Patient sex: M
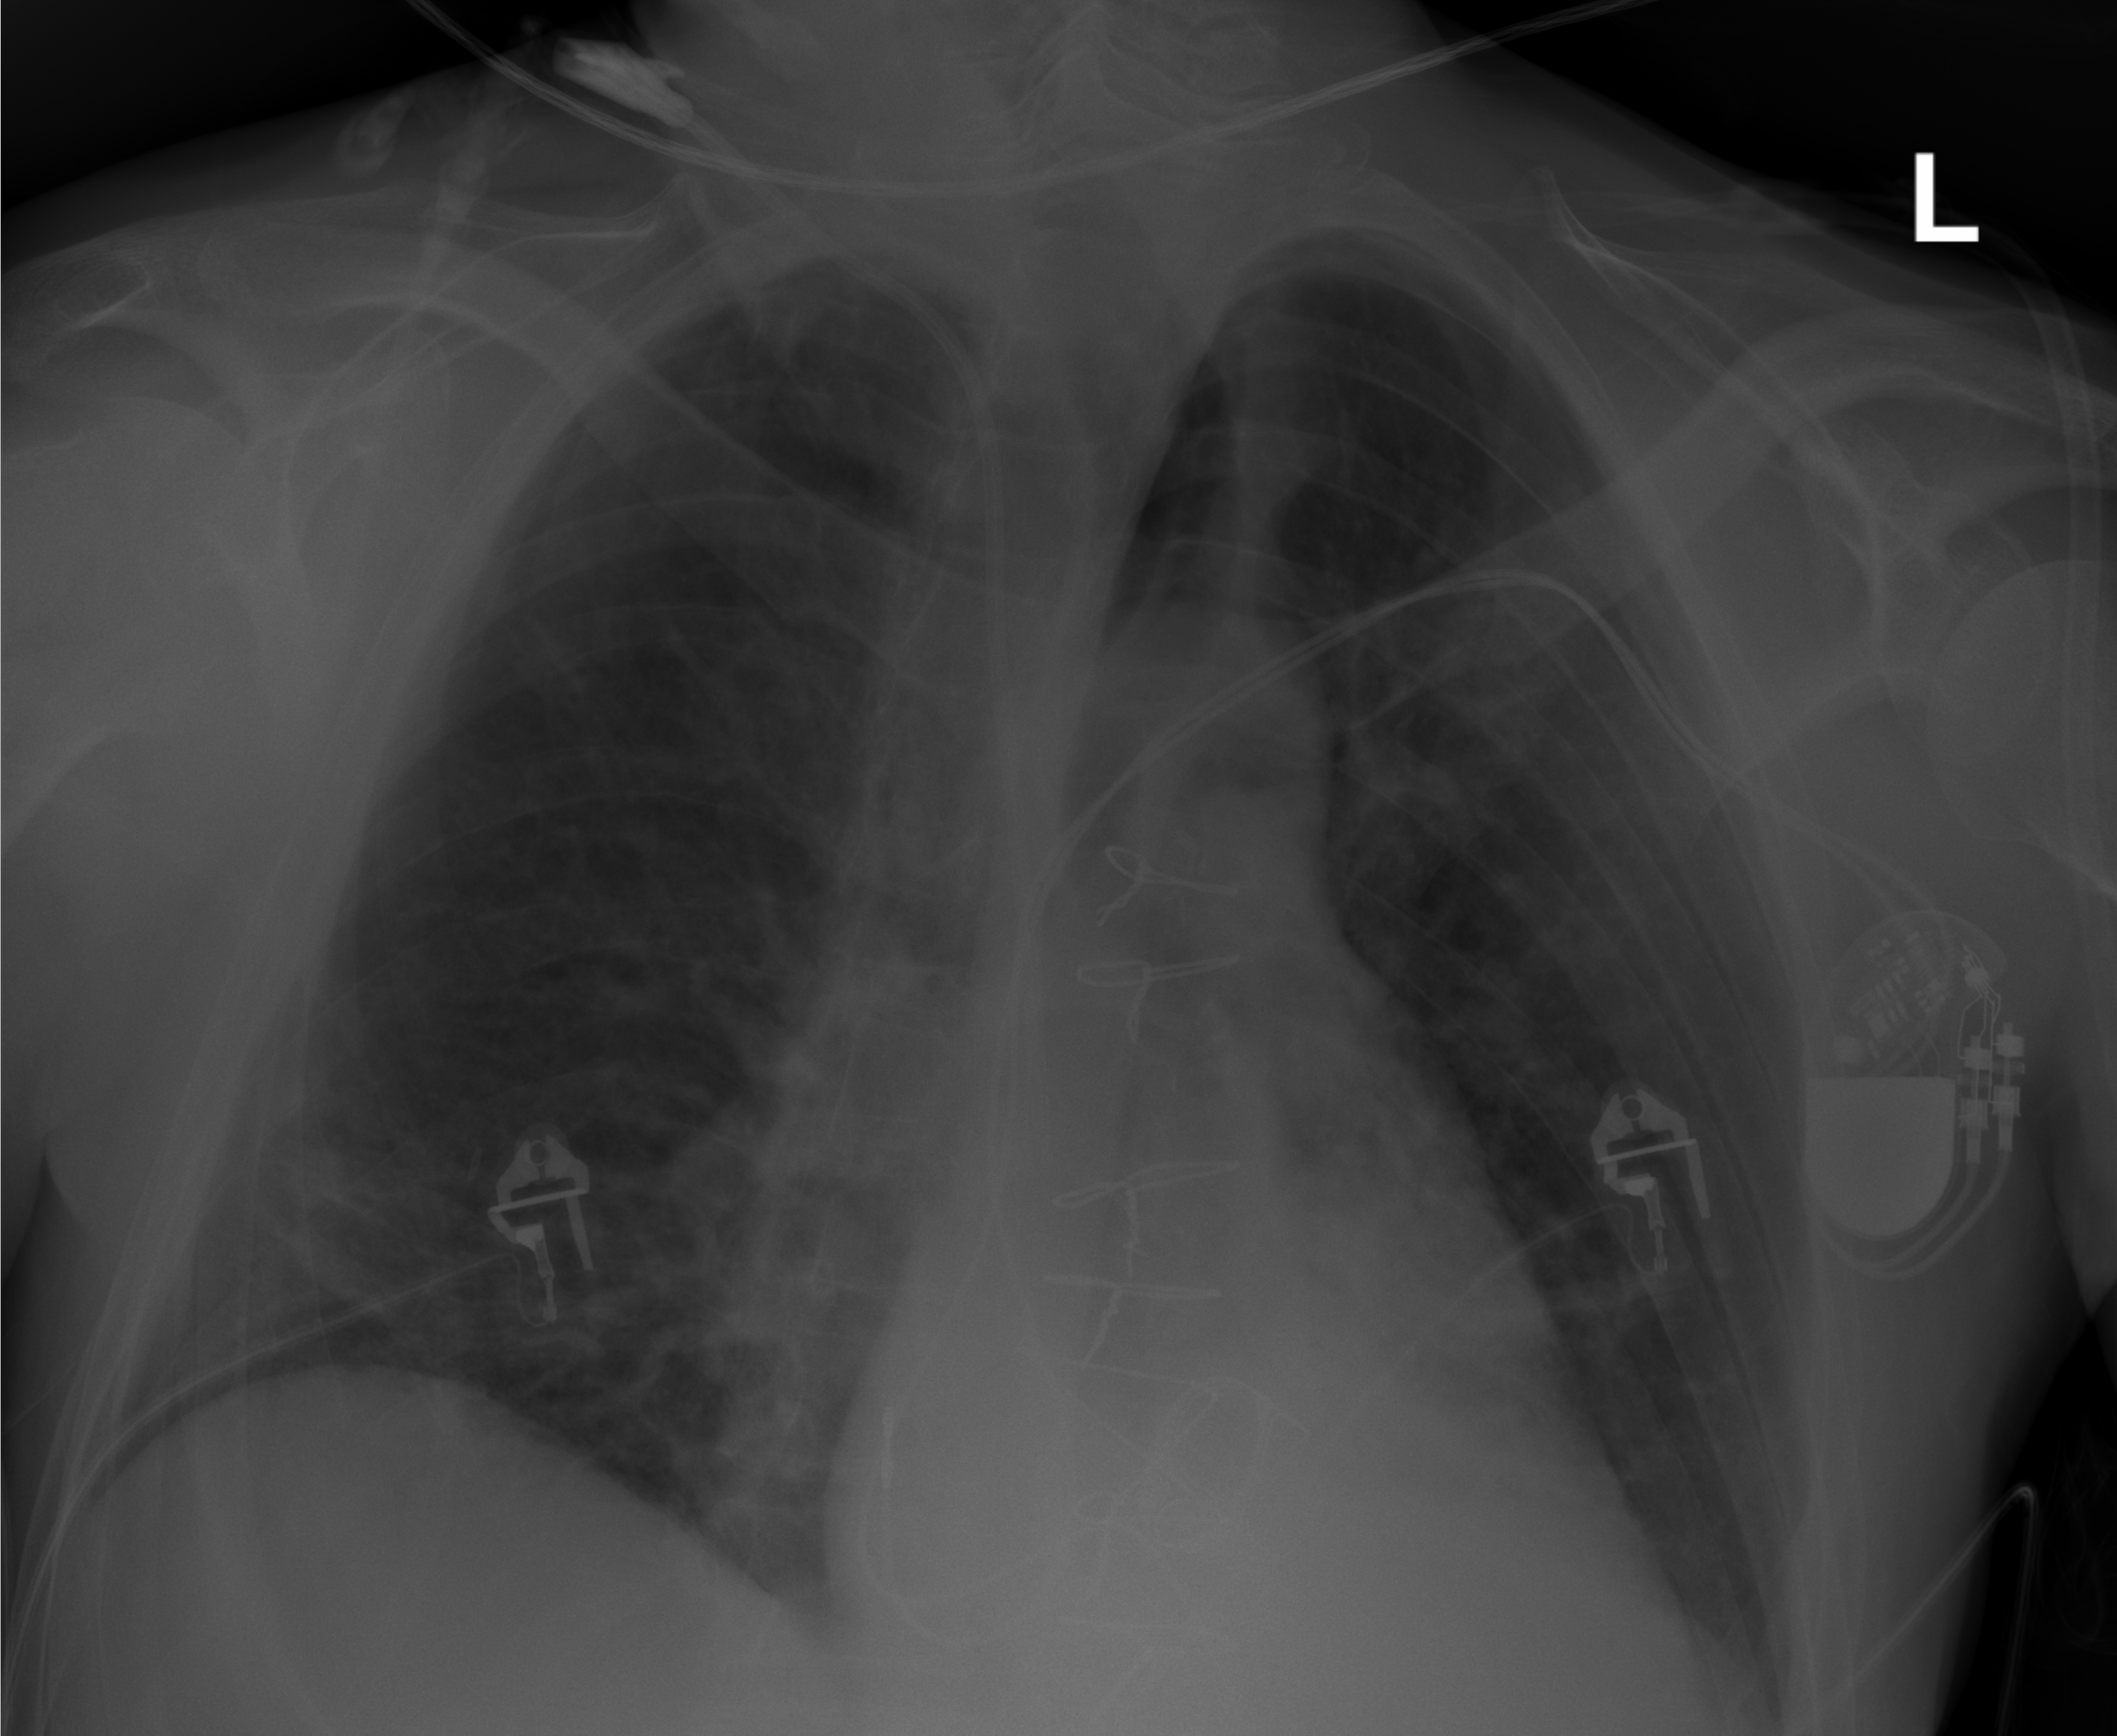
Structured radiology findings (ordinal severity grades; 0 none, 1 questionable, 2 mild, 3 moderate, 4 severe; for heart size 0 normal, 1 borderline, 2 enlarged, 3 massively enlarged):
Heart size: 2
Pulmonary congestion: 1
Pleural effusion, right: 0
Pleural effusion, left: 0
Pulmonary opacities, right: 0
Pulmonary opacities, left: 0
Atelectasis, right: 2
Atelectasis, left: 1